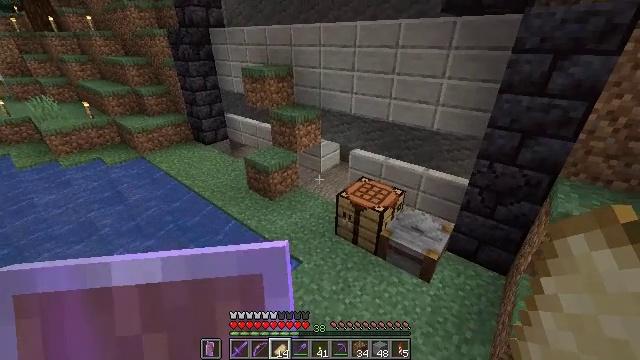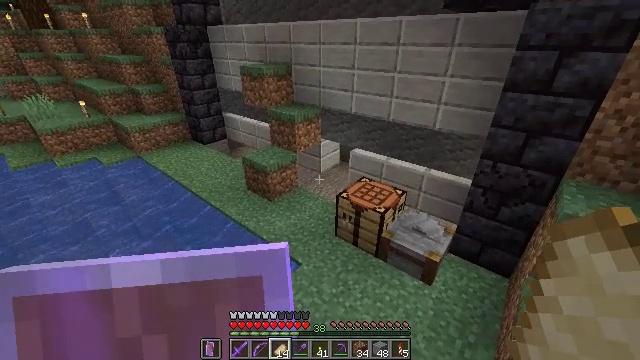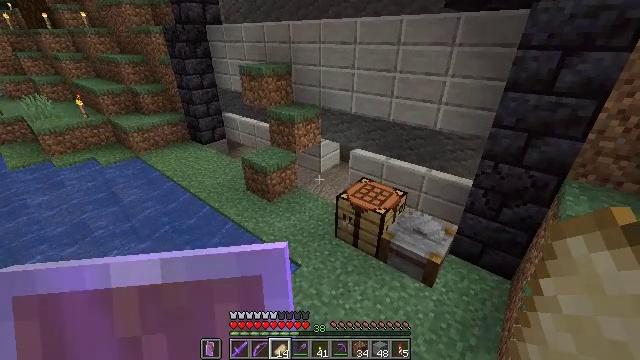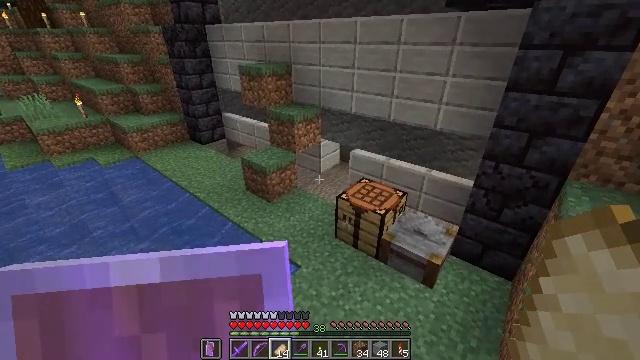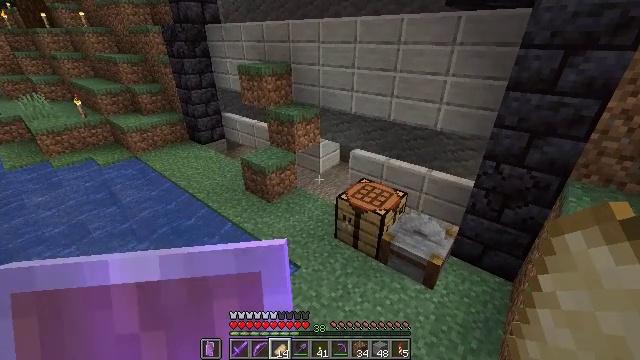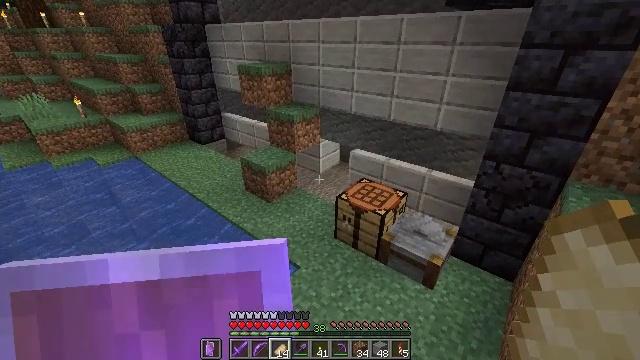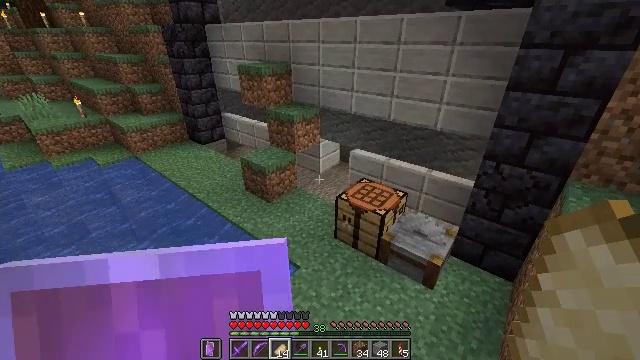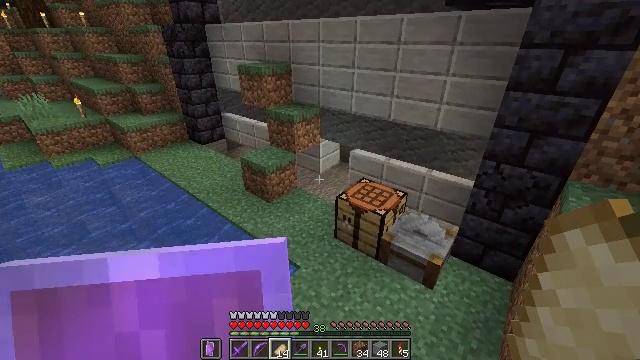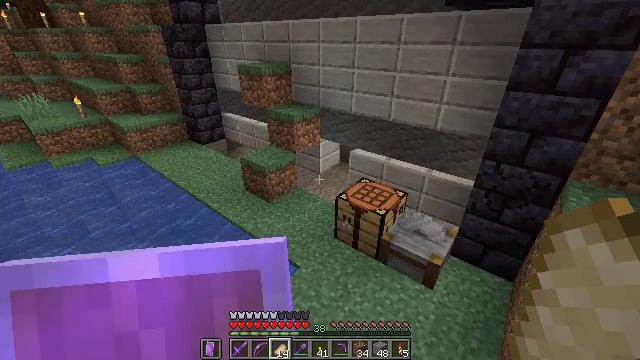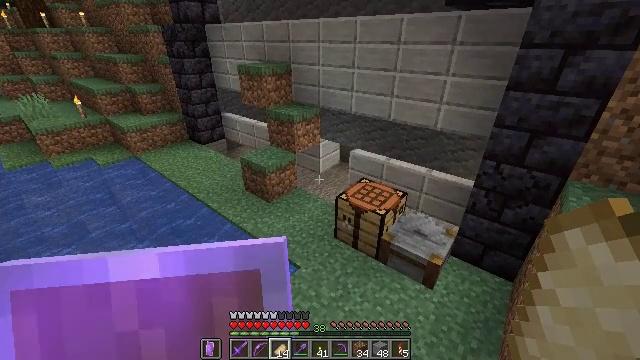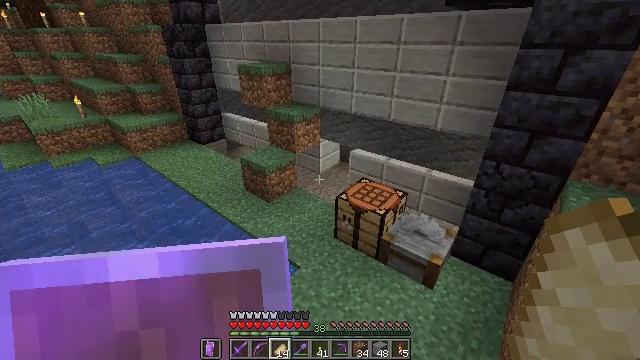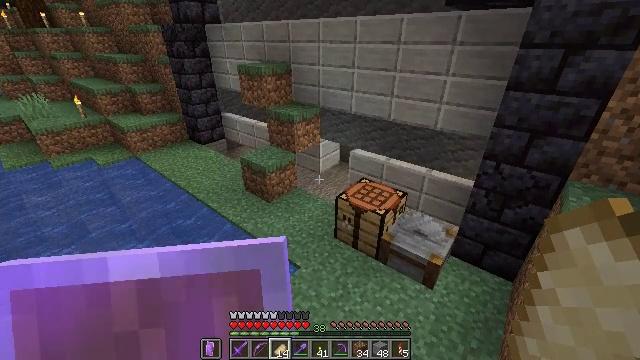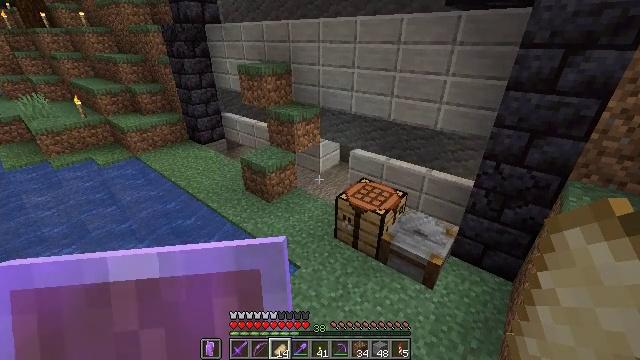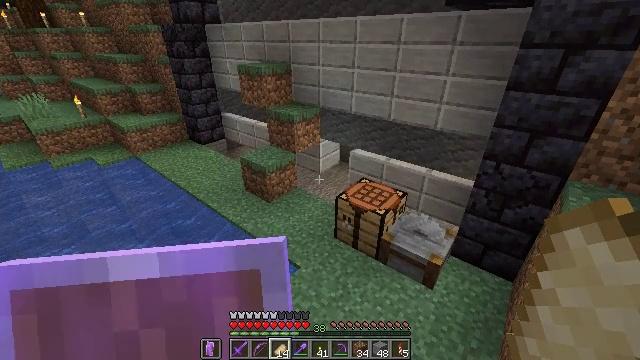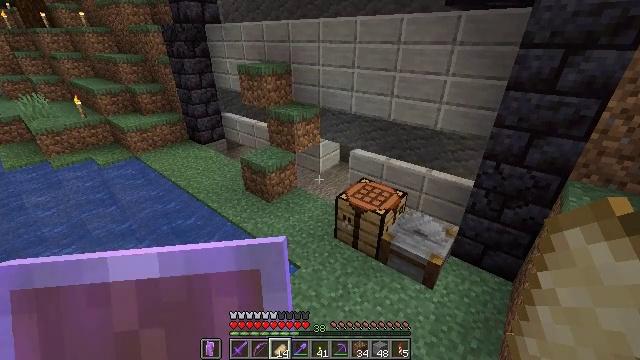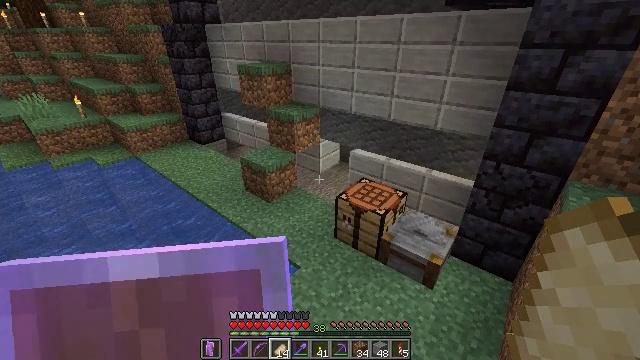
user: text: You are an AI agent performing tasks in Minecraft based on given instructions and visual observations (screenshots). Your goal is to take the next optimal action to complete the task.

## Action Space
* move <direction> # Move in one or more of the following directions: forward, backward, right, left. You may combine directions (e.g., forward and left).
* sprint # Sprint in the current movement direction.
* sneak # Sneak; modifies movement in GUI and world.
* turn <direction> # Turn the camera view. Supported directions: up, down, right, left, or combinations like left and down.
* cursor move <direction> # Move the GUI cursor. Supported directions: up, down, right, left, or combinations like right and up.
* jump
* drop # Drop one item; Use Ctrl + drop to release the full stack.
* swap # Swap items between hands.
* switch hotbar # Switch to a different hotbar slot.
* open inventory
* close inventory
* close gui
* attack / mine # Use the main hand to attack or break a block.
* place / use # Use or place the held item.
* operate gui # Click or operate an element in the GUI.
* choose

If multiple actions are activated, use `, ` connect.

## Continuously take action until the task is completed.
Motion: motion action
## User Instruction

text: Destroy the wall torch to gather it.
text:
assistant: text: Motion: no_op
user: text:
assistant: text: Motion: no_op
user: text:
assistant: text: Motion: no_op
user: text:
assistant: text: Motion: no_op
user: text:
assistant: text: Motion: no_op
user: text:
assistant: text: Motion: no_op
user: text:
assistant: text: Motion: no_op
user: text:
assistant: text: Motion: no_op
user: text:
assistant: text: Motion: no_op
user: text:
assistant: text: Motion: no_op
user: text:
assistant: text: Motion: no_op
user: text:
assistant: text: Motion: no_op
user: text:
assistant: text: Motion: no_op
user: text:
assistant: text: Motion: no_op
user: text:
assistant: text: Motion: no_op
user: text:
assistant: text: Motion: no_op
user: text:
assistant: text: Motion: no_op
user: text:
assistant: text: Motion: no_op
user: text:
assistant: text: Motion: no_op
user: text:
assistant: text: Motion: no_op
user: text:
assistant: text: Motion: no_op
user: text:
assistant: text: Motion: no_op
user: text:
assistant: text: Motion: no_op
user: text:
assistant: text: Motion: no_op
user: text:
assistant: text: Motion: no_op
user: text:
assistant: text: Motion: no_op
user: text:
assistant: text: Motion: no_op
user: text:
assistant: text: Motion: no_op
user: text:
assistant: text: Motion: no_op
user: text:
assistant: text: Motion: no_op